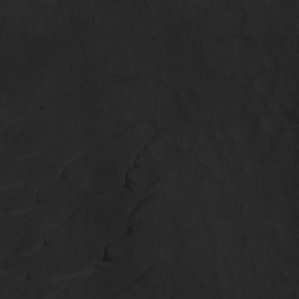
Label: non_frost